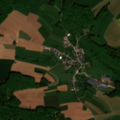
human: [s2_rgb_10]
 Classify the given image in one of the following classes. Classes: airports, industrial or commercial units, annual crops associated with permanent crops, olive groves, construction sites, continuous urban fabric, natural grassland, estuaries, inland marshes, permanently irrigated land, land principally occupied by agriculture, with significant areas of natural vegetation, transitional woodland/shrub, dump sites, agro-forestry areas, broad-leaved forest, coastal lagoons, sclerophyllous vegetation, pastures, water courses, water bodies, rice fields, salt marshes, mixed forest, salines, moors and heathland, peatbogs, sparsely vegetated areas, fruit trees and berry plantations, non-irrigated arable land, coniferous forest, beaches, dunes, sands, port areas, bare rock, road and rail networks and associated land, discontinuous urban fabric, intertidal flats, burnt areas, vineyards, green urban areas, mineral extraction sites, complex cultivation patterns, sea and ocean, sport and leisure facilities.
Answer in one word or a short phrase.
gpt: non-irrigated arable land, complex cultivation patterns, land principally occupied by agriculture, with significant areas of natural vegetation, broad-leaved forest